Field crop: maize
Growth stage: 1
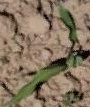
Species: maize